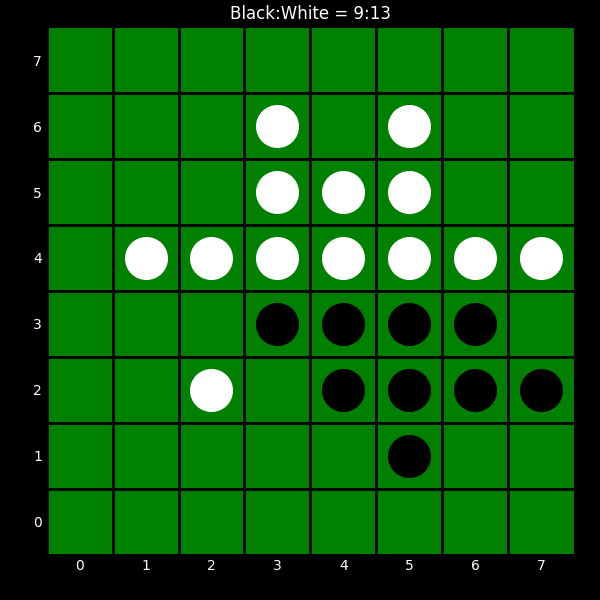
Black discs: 9
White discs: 13